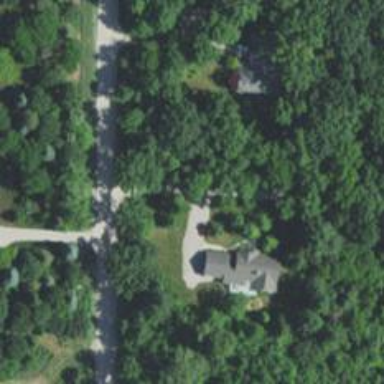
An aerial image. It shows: Driveway.